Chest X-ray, PA view. Patient: 55 years old, sex F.
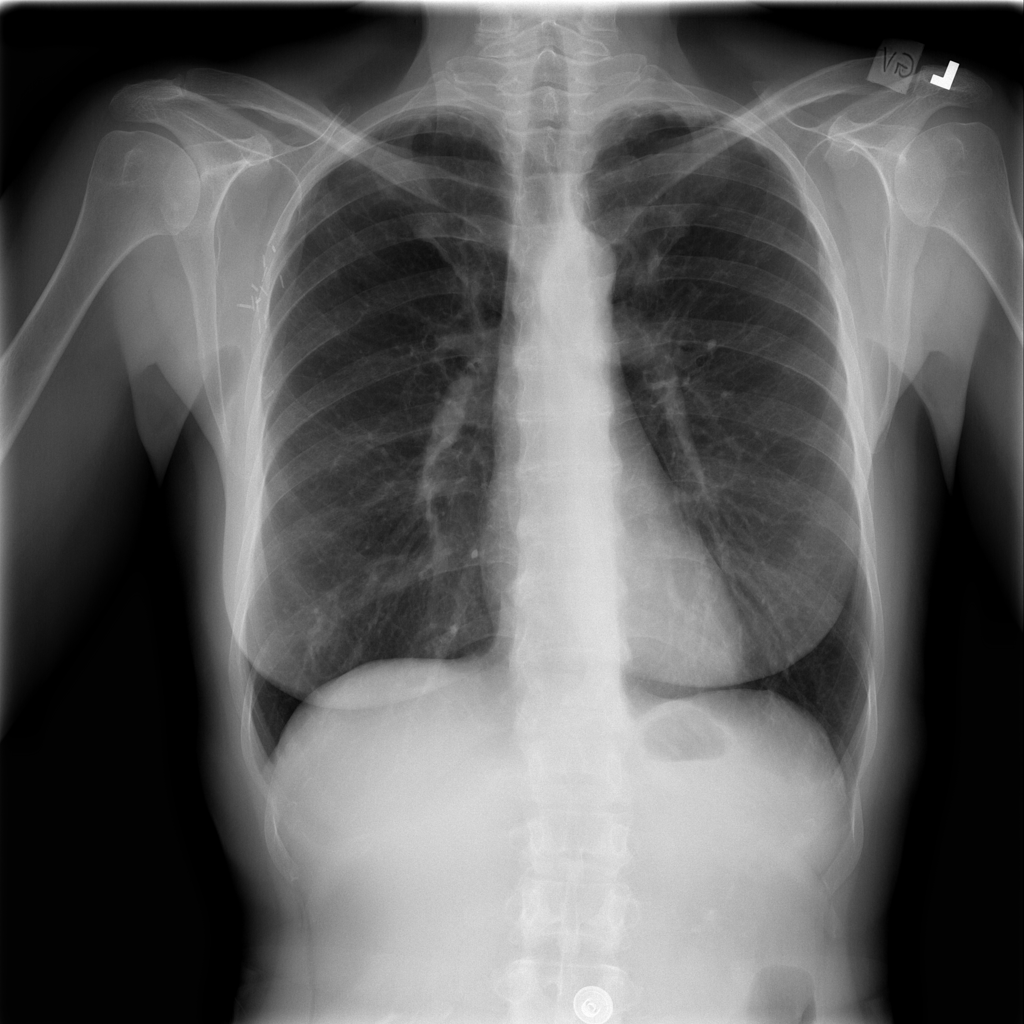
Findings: Infiltration